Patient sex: M
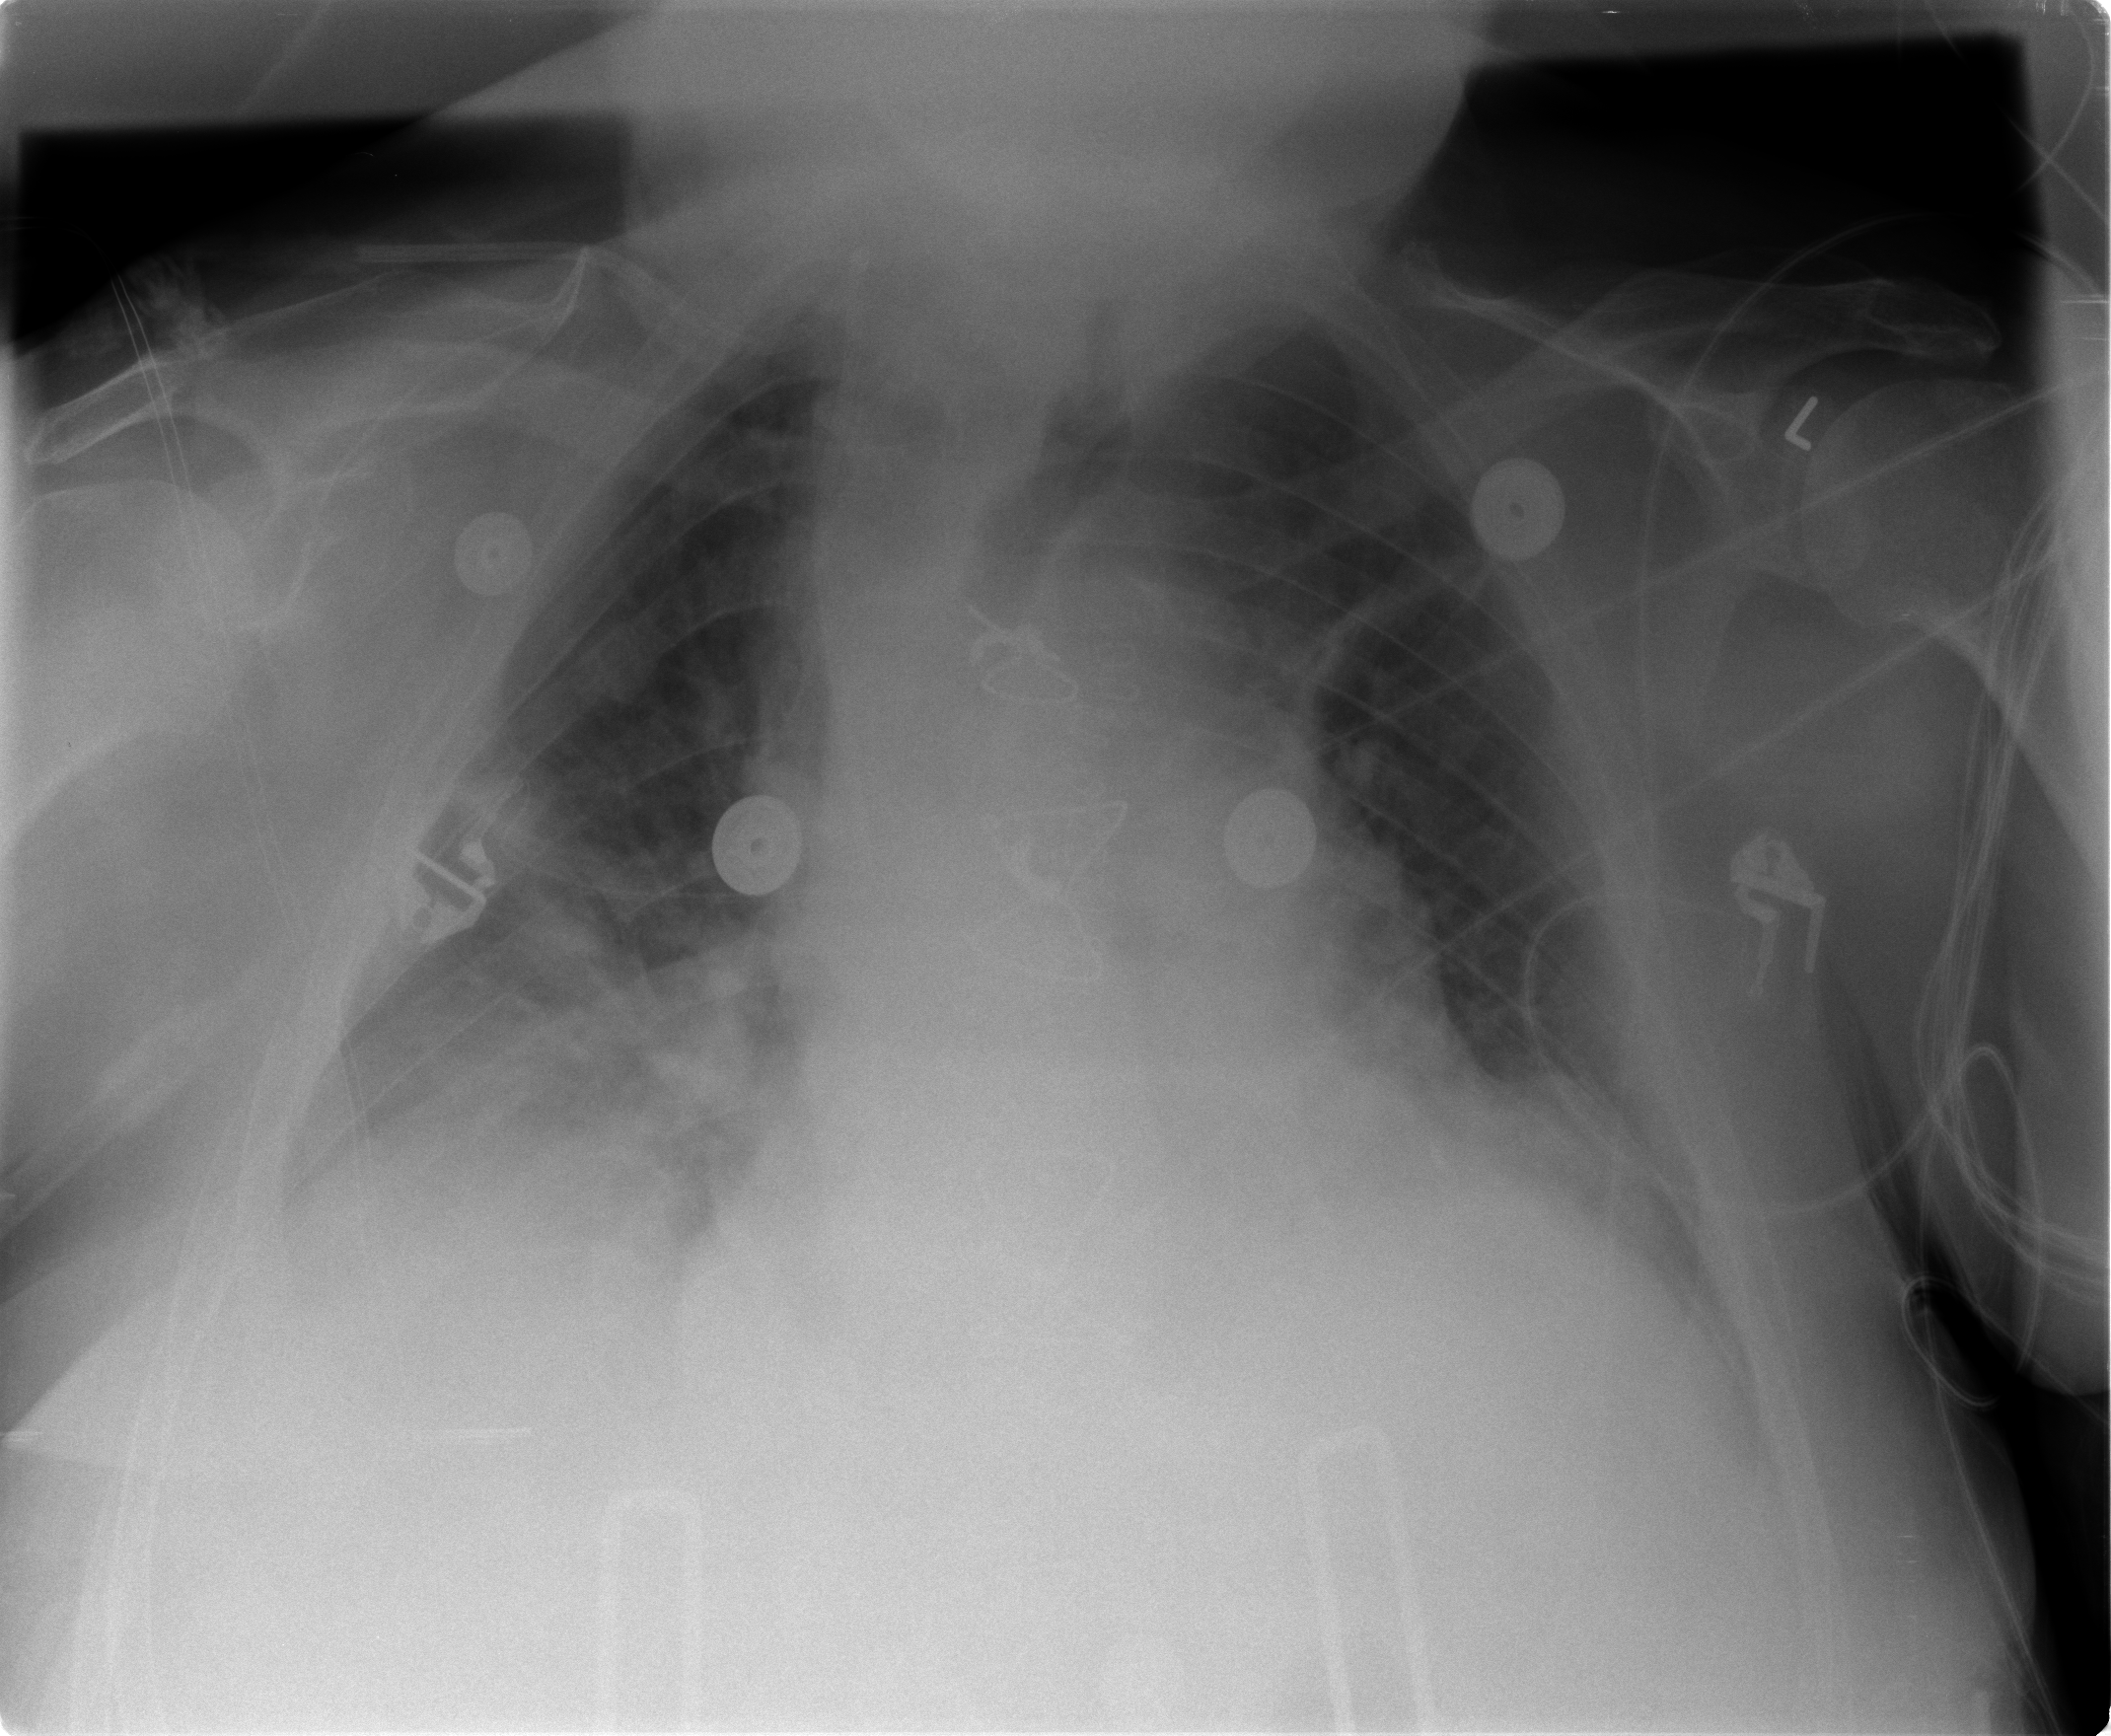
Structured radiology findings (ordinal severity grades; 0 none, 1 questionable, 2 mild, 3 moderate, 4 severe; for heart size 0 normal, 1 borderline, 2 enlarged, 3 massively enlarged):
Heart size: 2
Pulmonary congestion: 2
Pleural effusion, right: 2
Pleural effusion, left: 2
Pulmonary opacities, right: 2
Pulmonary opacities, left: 0
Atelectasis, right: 3
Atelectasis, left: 2